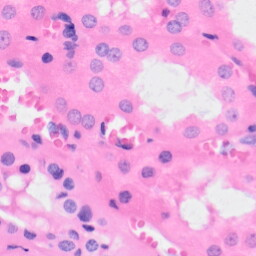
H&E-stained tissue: Kidney